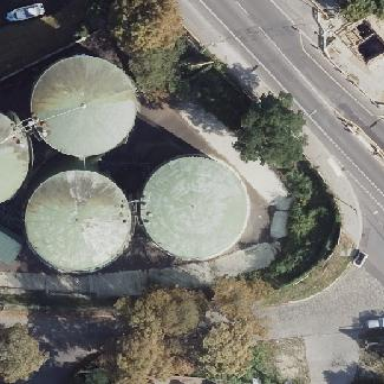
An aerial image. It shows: Light green tank building.